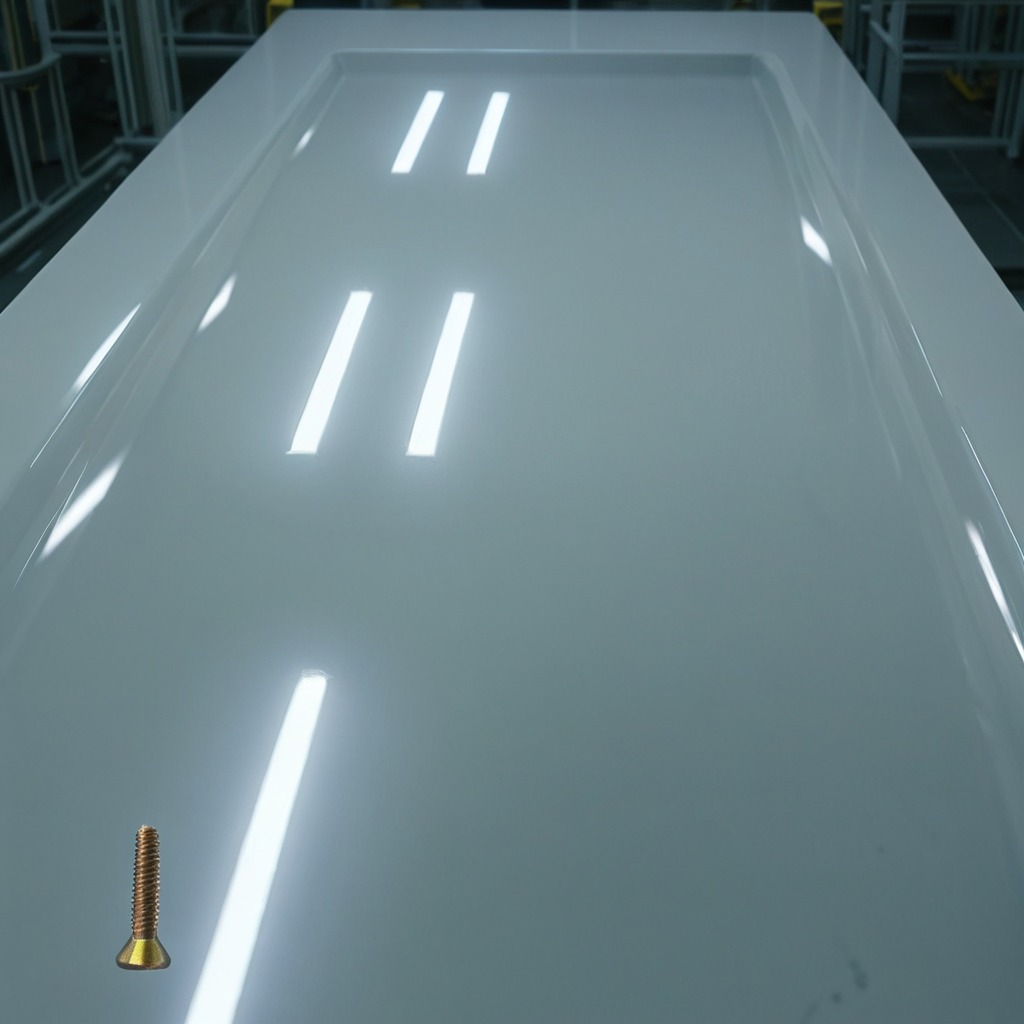
A metal screw lies on a table in a ship maintenance bay industrial lighting.